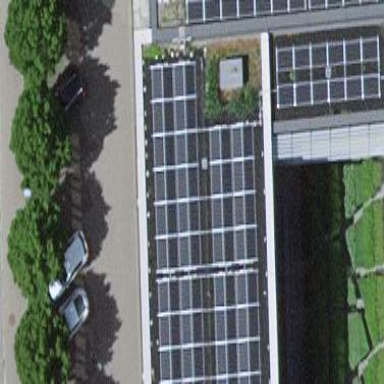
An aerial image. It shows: Solar power generator using photovoltaic method with solar photovoltaic panel types.